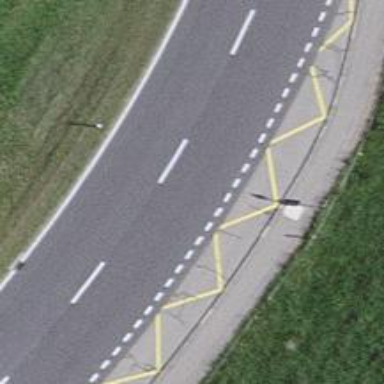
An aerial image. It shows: Bus stop with stop position for public transport.